Aerial crown-view tile of a tropical tree (Barro Colorado Island, Panama), acquired 20241112:
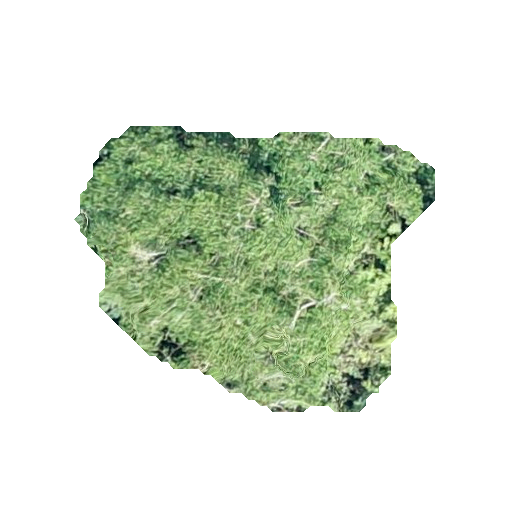
Species: Quararibea asterolepis
GBIF accepted scientific name: Quararibea asterolepis
Crown area: 117.252 m²